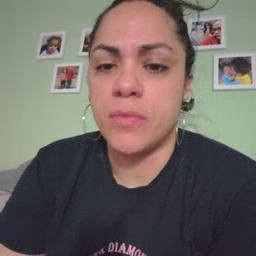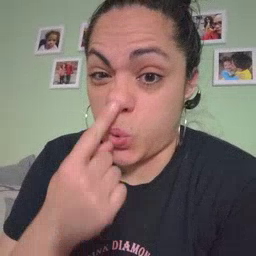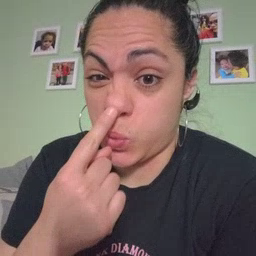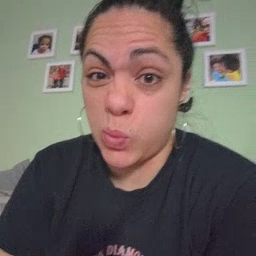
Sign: nose